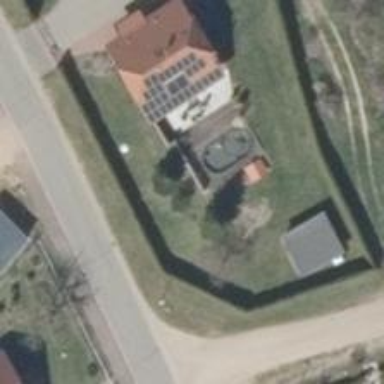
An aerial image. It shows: Swimming pool located in leisure land.